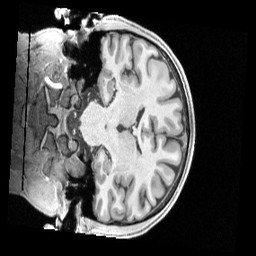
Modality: T1w
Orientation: coronal
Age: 29
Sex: male
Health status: healthy
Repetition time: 2.4 s
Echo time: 0.00222 s